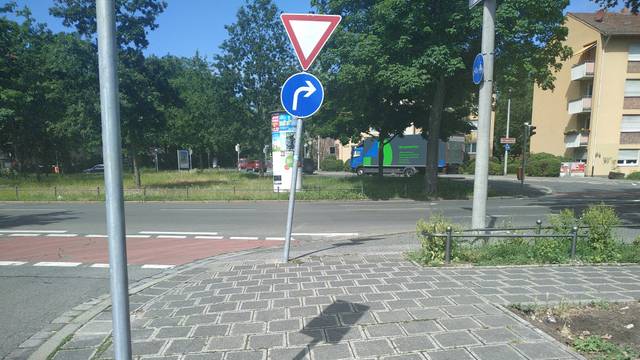
Region: Germany
Coordinates: 49.459, 11.082